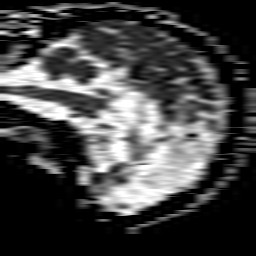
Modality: ADC
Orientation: sagittal
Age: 67
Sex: male
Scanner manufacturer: philips
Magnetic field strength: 1.5 T
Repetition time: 3.651 s
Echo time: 0.09255 s